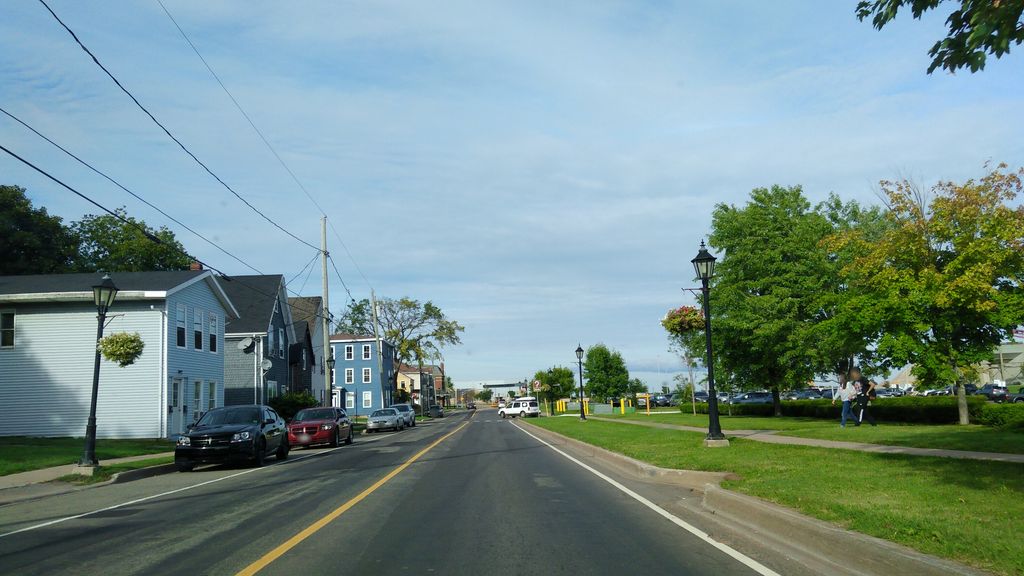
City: charlottetown